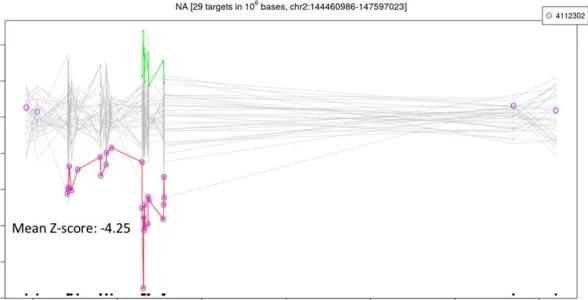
Patient 2 exome analysis. B; A detailed diagram of the deleted region (chr2:144704611-145277958) encompassing ZEB2 as well as the neighboring GTDC1 and TEX41 genes as detected using the XHMM algorithm, which encompasses 25 target regions that are highlighted in red and are equivalent to 0.573 Mb.
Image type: chart (chart)